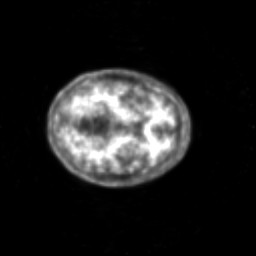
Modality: PET
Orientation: axial
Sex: female
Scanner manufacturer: siemens